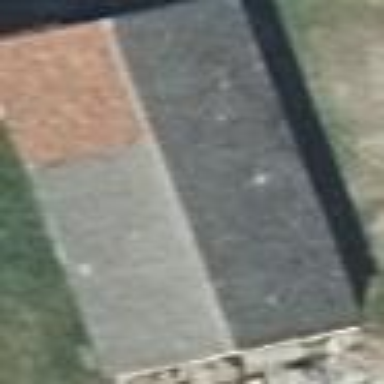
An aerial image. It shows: Building with gabled roof oriented along and colored grey.